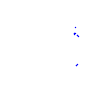
Particle: proton